Question: I have a program written in Verilog and I want to convert it into a FSM automatically. Is this possible (just to visualize it)?
Here is the code :
'''
module pci(reset,clk,frame,irdy,trdy,devsel,idsel,ad,cbe,par,stop,inta,led_out);
input reset;
input clk;
input frame;
input irdy;
output trdy;
output devsel;
input idsel;
inout [31:0] ad;
input [3:0] cbe;
inout par;
output stop;
output inta;
output [3:0] led_out;
parameter DEVICE_ID = 16'h9500;
parameter VENDOR_ID = 16'h106d; // Sequent!
parameter DEVICE_CLASS = 24'hFF0000; // Misc
parameter DEVICE_REV = 8'h01;
parameter SUBSYSTEM_ID = 16'h0001; // Card identifier
parameter SUBSYSTEM_VENDOR_ID = 16'hBEBE; // Card identifier
parameter DEVSEL_TIMING = 2'b00; // Fast!
reg [2:0] state;
reg [31:0] data;
reg [1:0] enable;
parameter EN_NONE = 0;
parameter EN_RD = 1;
parameter EN_WR = 2;
parameter EN_TR = 3;
reg memen; // respond to baseaddr?
reg [7:0] baseaddr;
reg [5:0] address;
parameter ST_IDLE = 3'b000;
parameter ST_BUSY = 3'b010;
parameter ST_MEMREAD = 3'b100;
parameter ST_MEMWRITE = 3'b101;
parameter ST_CFGREAD = 3'b110;
parameter ST_CFGWRITE = 3'b111;
parameter MEMREAD = 4'b0110;
parameter MEMWRITE = 4'b0111;
parameter CFGREAD = 4'b1010;
parameter CFGWRITE = 4'b1011;
'define LED
'ifdef LED
reg [3:0] led;
'endif
'undef STATE_DEBUG_LED
'ifdef STATE_DEBUG_LED
assign led_out = ~state;
'else
'ifdef LED
assign led_out = ~led; // board is wired for active low LEDs
'endif
'endif
assign ad = (enable == EN_RD) ? data : 32'bZ;
assign trdy = (enable == EN_NONE) ? 'bZ : (enable == EN_TR ? 1 : 0);
assign par = (enable == EN_RD) ? 0 : 'bZ;
reg devsel;
assign stop = 1'bZ;
assign inta = 1'bZ;
wire cfg_hit = ((cbe == CFGREAD || cbe == CFGWRITE) && idsel && ad[1:0] == 2'b00);
wire addr_hit = ((cbe == MEMREAD || cbe == MEMWRITE) && memen && ad[31:12] == {12'b0, baseaddr});
wire hit = cfg_hit | addr_hit;
always @(posedge clk)
begin
if (~reset) begin
state <= ST_IDLE;
enable <= EN_NONE;
baseaddr <= 0;
devsel <= 'bZ;
memen <= 0;
'ifdef LED
led <= 0;
'endif
end
else begin
case (state)
ST_IDLE: begin
enable <= EN_NONE;
devsel <= 'bZ;
if (~frame) begin
address <= ad[7:2];
if (hit) begin
state <= {1'b1, cbe[3], cbe[0]};
devsel <= 0;
// pipeline the write enable
if (cbe[0])
enable <= EN_WR;
end
else begin
state <= ST_BUSY;
enable <= EN_NONE;
end
end
end
ST_BUSY: begin
devsel <= 'bZ;
enable <= EN_NONE;
if (frame)
state <= ST_IDLE;
end
ST_CFGREAD: begin
enable <= EN_RD;
if (~irdy || trdy) begin
case (address)
0: data <= { DEVICE_ID, VENDOR_ID };
1: data <= { 5'b0, DEVSEL_TIMING, 9'b0, 14'b0, memen, 1'b0};
2: data <= { DEVICE_CLASS, DEVICE_REV };
4: data <= { 12'b0, baseaddr, 8'b0, 4'b0010 }; // baseaddr + request mem < 1Mbyte
11: data <= {SUBSYSTEM_ID, SUBSYSTEM_VENDOR_ID };
16: data <= { 24'b0, baseaddr };
default: data <= 'h00000000;
endcase
address <= address + 1;
end
if (frame && ~irdy && ~trdy) begin
devsel <= 1;
state <= ST_IDLE;
enable <= EN_TR;
end
end
ST_CFGWRITE: begin
enable <= EN_WR;
if (~irdy) begin
case (address)
4: baseaddr <= ad[19:12]; // XXX examine cbe
1: memen <= ad[1];
default: ;
endcase
address <= address + 1;
if (frame) begin
devsel <= 1;
state <= ST_IDLE;
enable <= EN_TR;
end
end
end
ST_MEMREAD: begin
enable <= EN_RD;
if (~irdy || trdy) begin
case (address)
'ifdef LED
0: data <= { 28'b0, led };
'endif
default: data <= 'h00000000;
endcase
address <= address + 1;
end
if (frame && ~irdy && ~trdy) begin
devsel <= 1;
state <= ST_IDLE;
enable <= EN_TR;
end
end
ST_MEMWRITE: begin
enable <= EN_WR;
if (~irdy) begin
case (address)
'ifdef LED
0: led <= ad[3:0];
'endif
default: ;
endcase
address <= address + 1;
if (frame) begin
devsel <= 1;
state <= ST_IDLE;
enable <= EN_TR;
end
end
end
endcase
end
end
endmodule
'''
If there is no automatic way, could you explain a way of doing this?
Here is an FSM made with hand but can't test so ...

Does it seem ok?
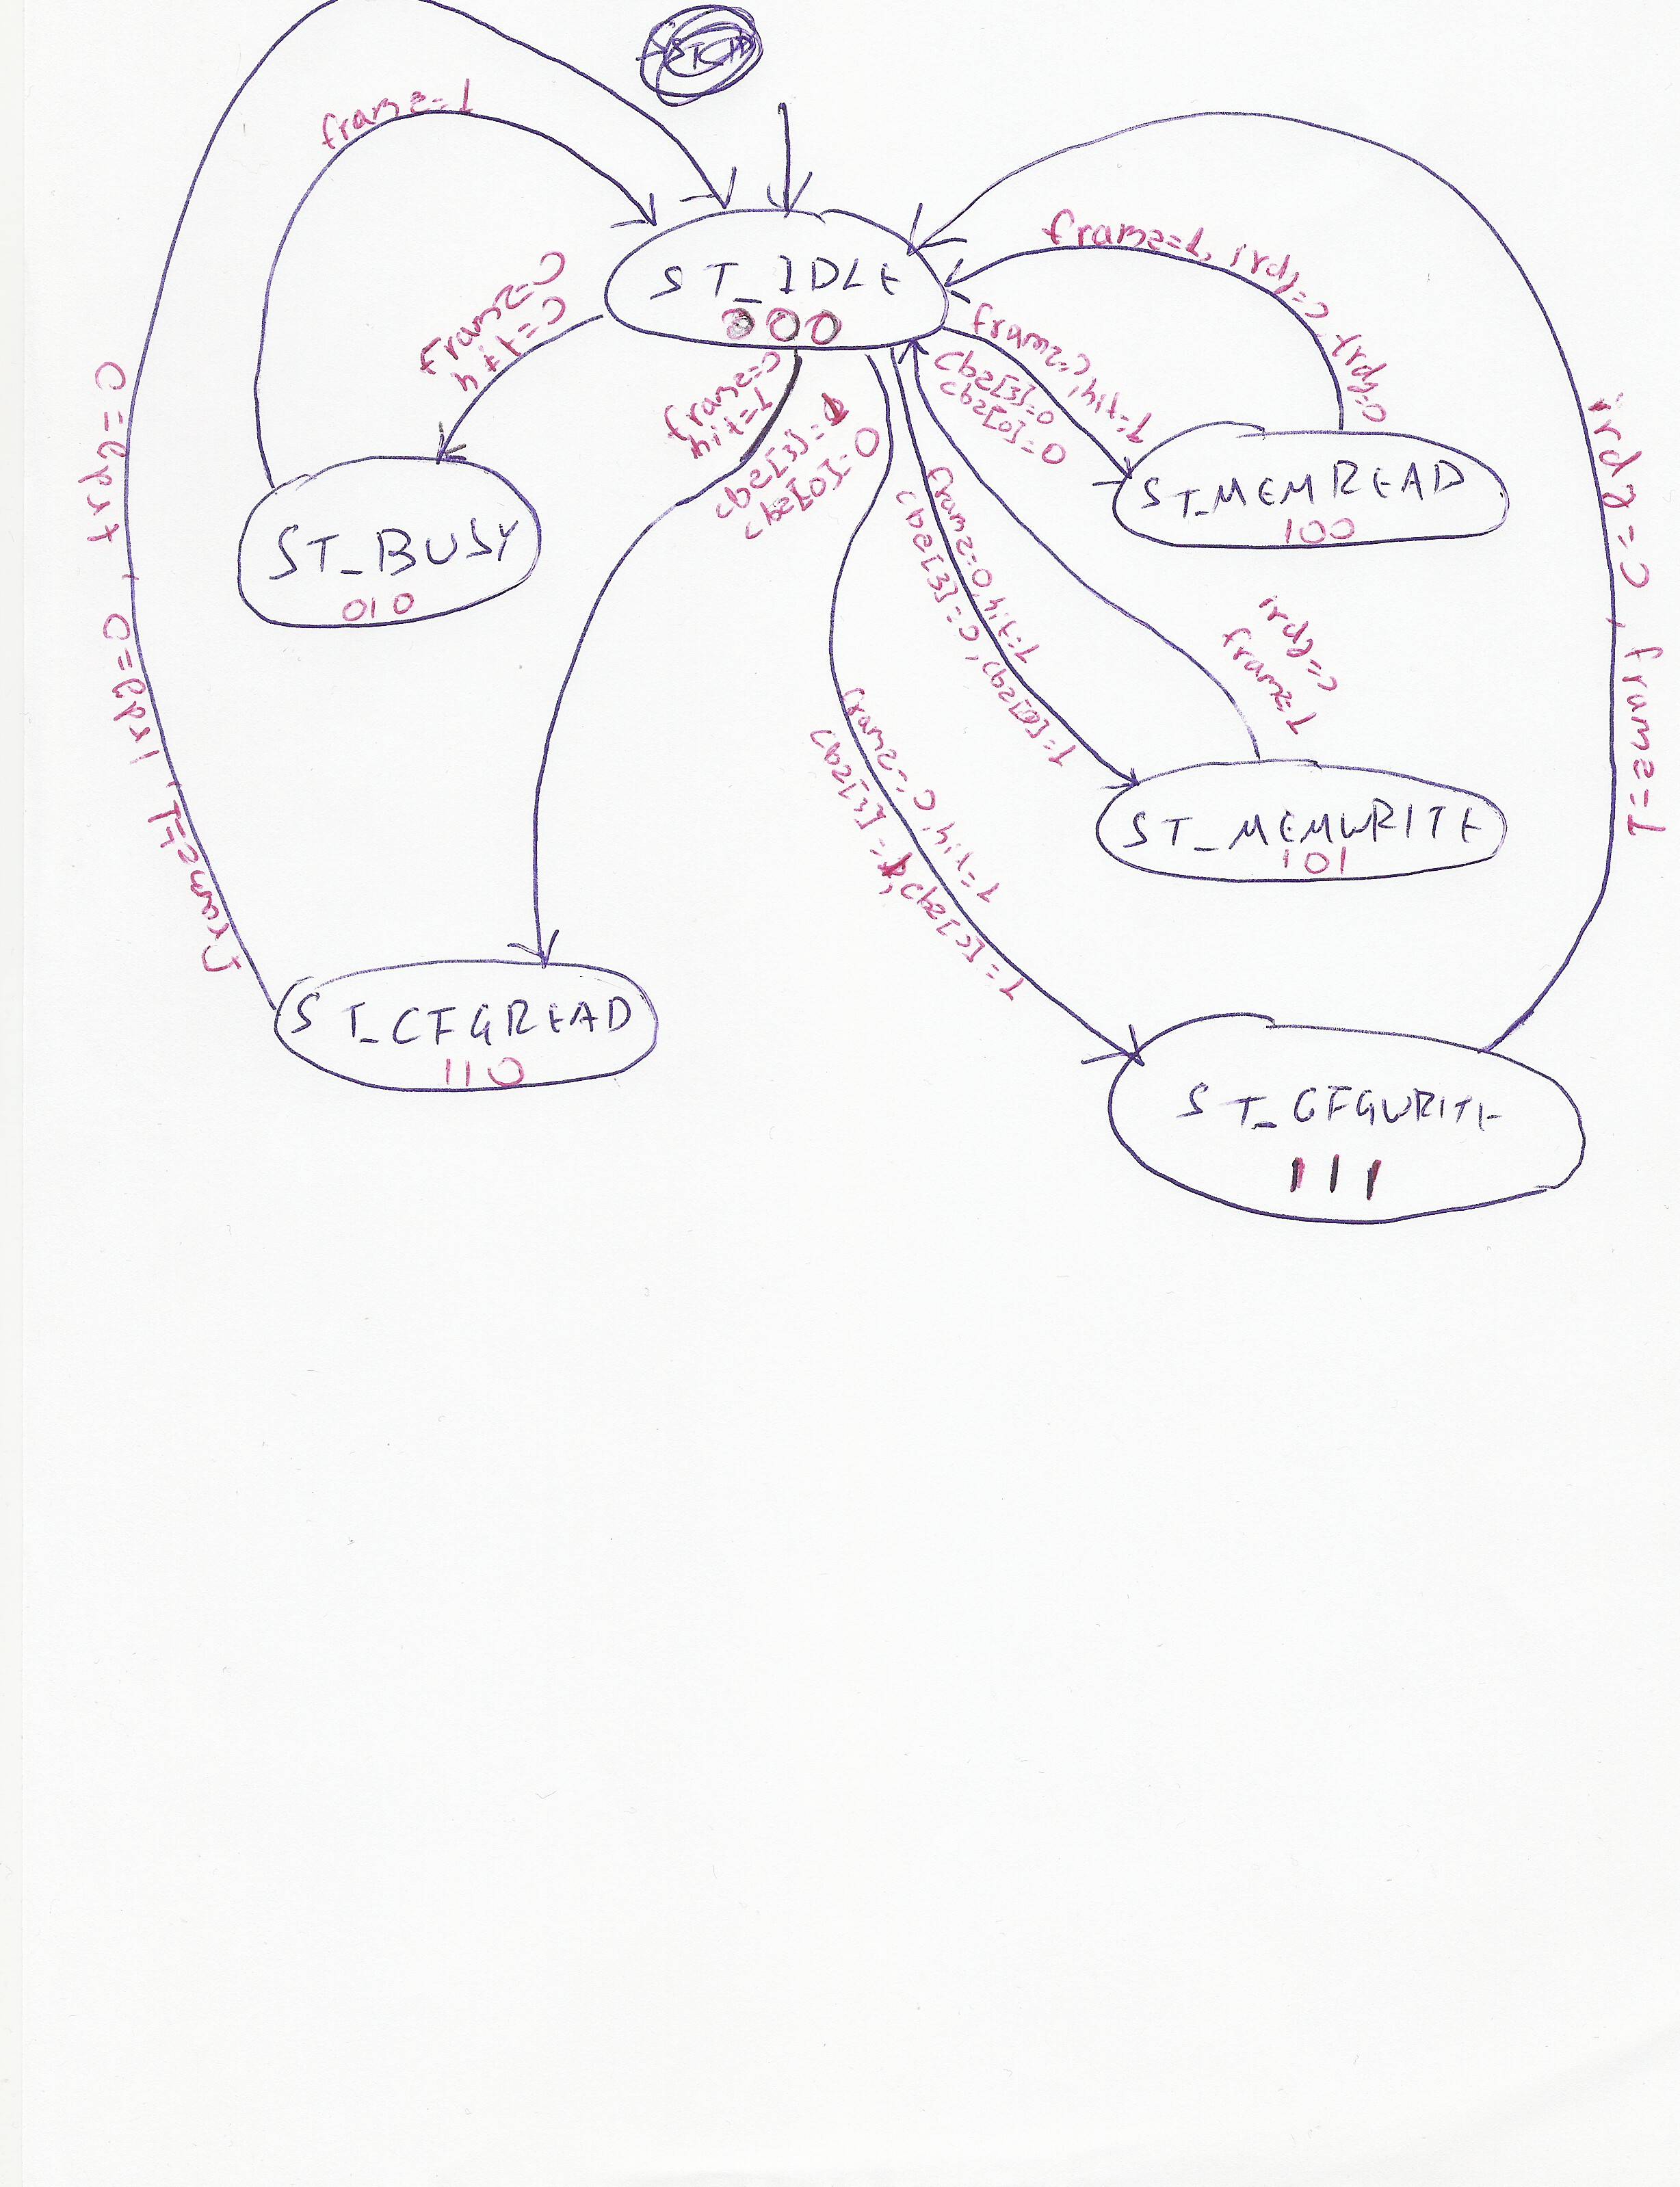
Answer: It is sometimes easier to write the code and have the documentation generated from that. Sometimes you inherit legacy code without documentation, in these situations especially if new to a language tools to help visualise what is happening can be quite useful.
With cadence tools you can run your code with 'code coverage' then can load the coverage data and run .
I have included a simple FSM below and show the generated state diagram.
'''
module simple_fsm();
//Inputs to FSM
logic clk;
logic rst_n;
logic [1:0] state ;
logic [1:0] nextstate;
logic turn_on ;
logic turn_off ;
localparam S_OFF = 2'b00;
localparam S_GO_ON = 2'b01;
localparam S_ON = 2'b10;
localparam S_GO_OFF = 2'b11;
// State FlipFlop
always @(posedge clk or negedge rst_n) begin
if (~rst_n) begin
state <= 2'b0;
end
else begin
state <= nextstate;
end
end
//Nextstate Logic
always @* begin
case (state)
2'd0 : if (turn_on) begin
nextstate = S_GO_ON;
end
2'd1 : nextstate = S_ON;
2'd2 : if (turn_off) begin
nextstate = S_GO_OFF ;
end
2'd3 : nextstate = S_OFF;
endcase
end
//TB clk
initial begin
#1ns;
clk = 0;
forever begin
#20ns;
clk = ~clk;
end
end
//The Test
initial begin
rst_n = 1'b0;
turn_on = 1'b0;
turn_off = 1'b0;
@(posedge clk);
@(posedge clk);
rst_n = 1'b1 ;
@(posedge clk);
turn_on = 1'b1;
@(posedge clk);
turn_on = 1'b0;
@(posedge clk);
@(posedge clk);
#100ms;
$finish();
end
endmodule
'''
Execute with :
'''
$ irun simple_fsm.sv -coverage all -covdut simple_fsm
$ imc &
'''
Load cov_work (folder created by above simulation) in imc, select simple_fsm and choose FSM Analysis.

imc also helps to visualise your test coverage as well. Arcs and states that have not been hit are shown in red.
We have seen that there are some tools which can visualise the FSM, another part of the question is; is the syntax of the purposed FSM suitable for these tools.
@vermaete has reported that Modelsim SE can not see the FSM. From imc I get :

Which does not seem to cover the complexity of the code, and is shown as only having 2 reachable states, IDLE and BUSY. I would recommend if OP is going down the route of using tools to visualise, adopt a simpler (syntax) FSM structure so that the tools can parse it better.